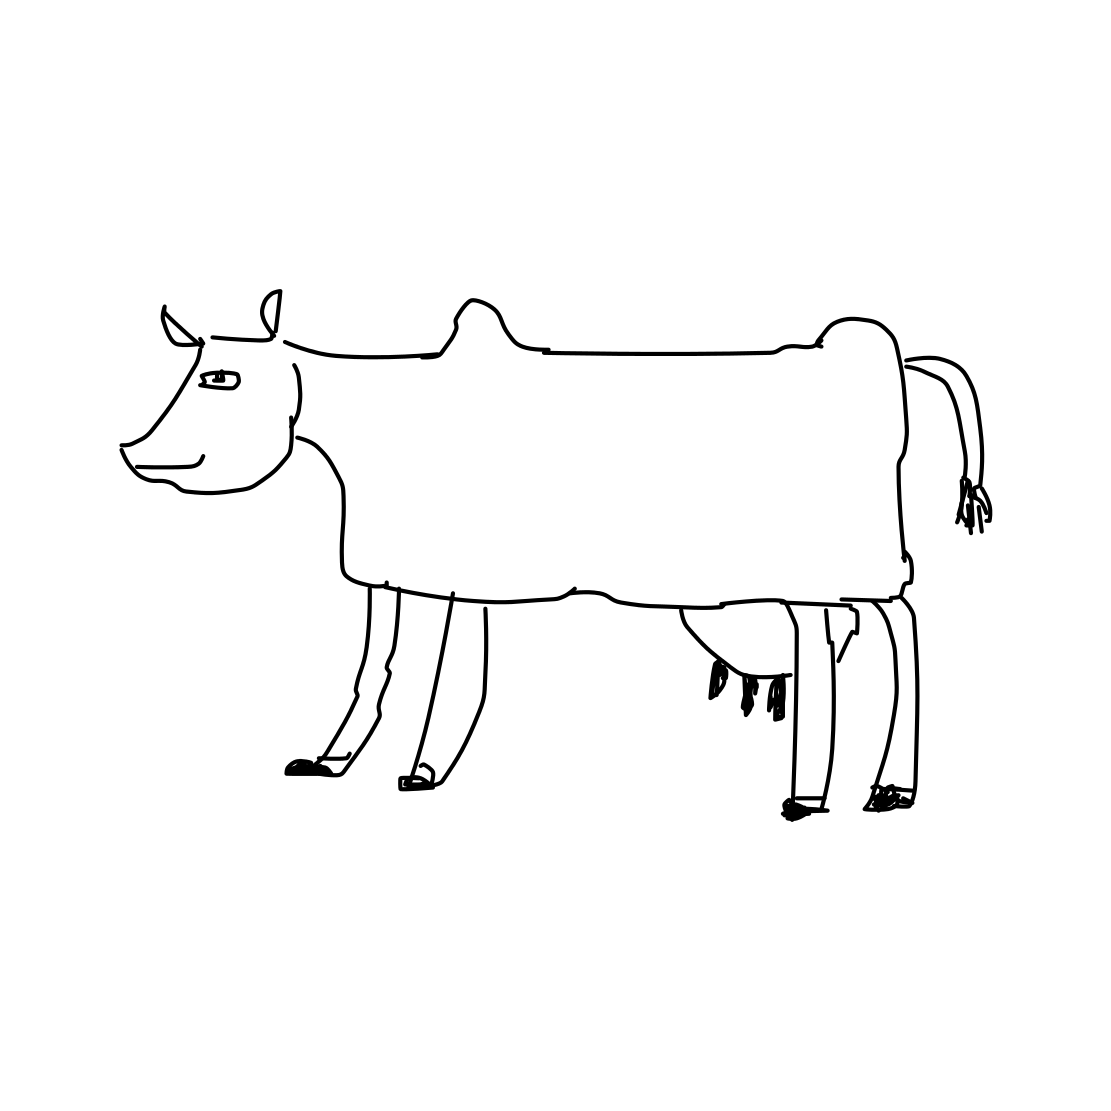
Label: cow